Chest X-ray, AP view. Patient: 46 years old, sex M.
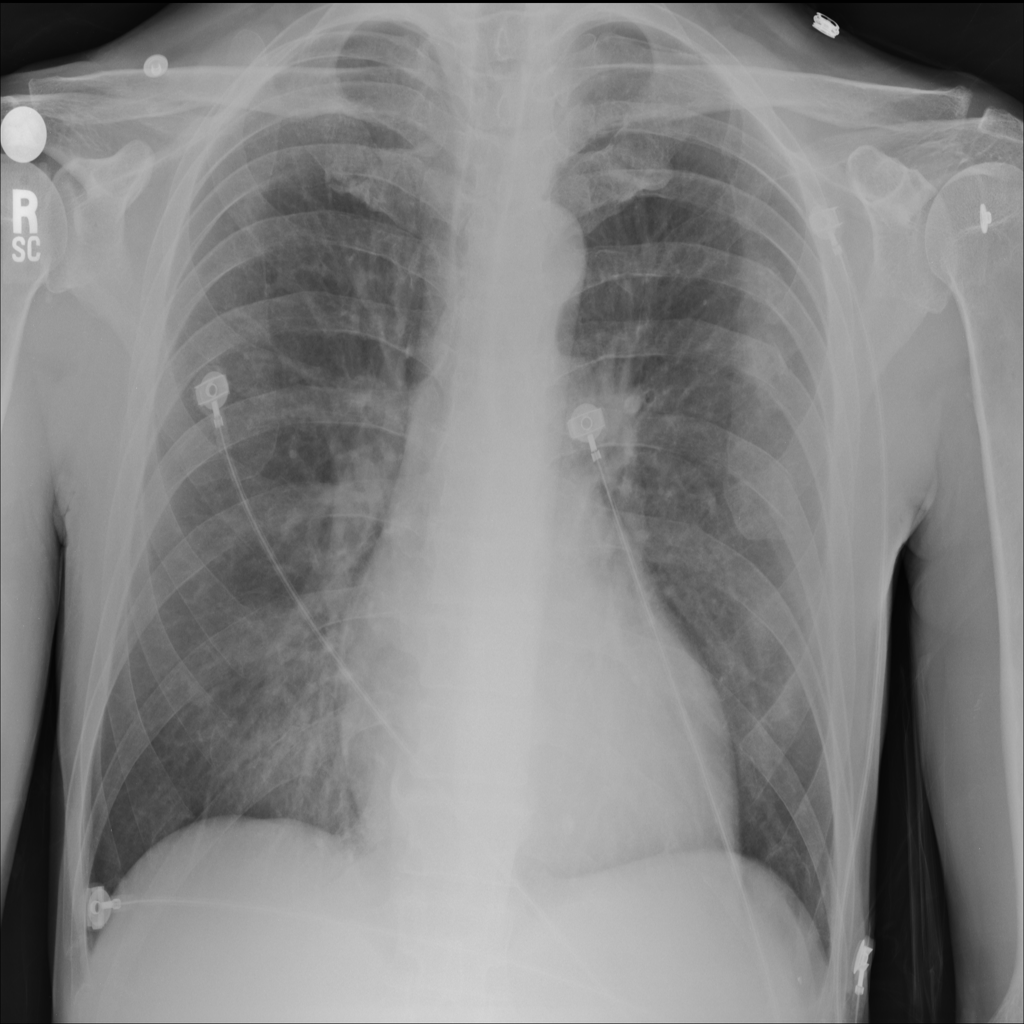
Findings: No Finding